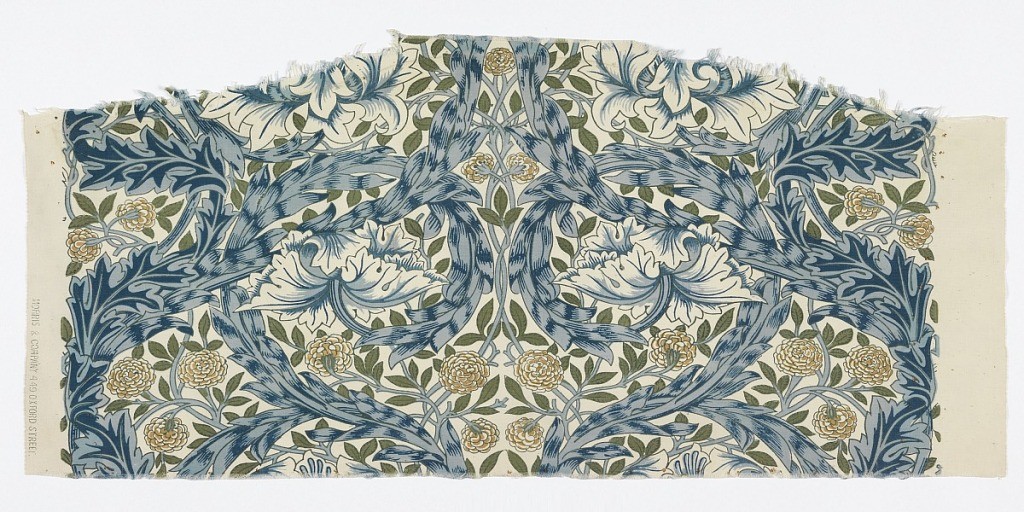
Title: African Marigold
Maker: Morris & Co., London, England
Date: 1876
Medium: cotton Technique: printed
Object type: Textile
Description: Symmetrical design of long leafy shoots intertwining to form frames containing large poppy-like flowers and smaller roses. In blue, green, and orange on a white ground.